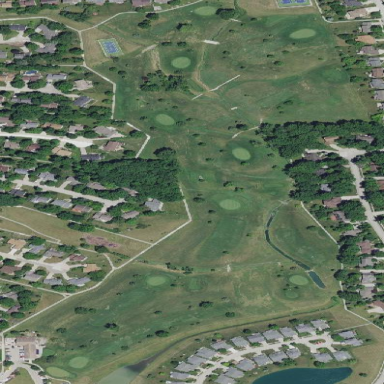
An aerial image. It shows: Golf course surrounded by greenery.